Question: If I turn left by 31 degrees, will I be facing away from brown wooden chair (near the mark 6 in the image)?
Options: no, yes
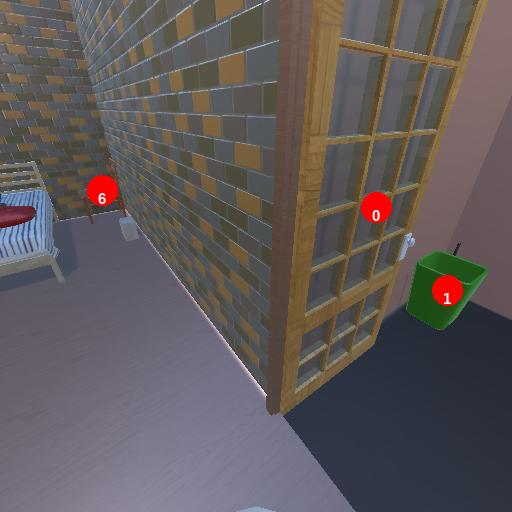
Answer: no